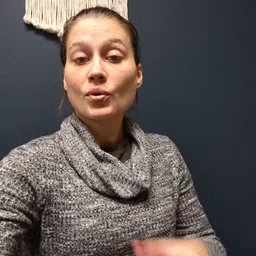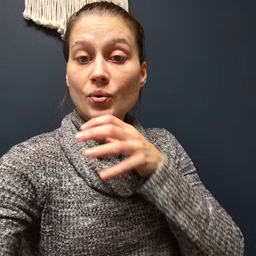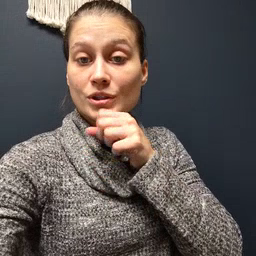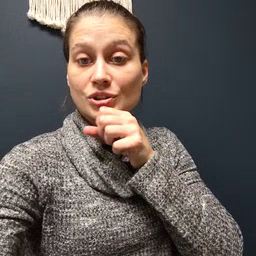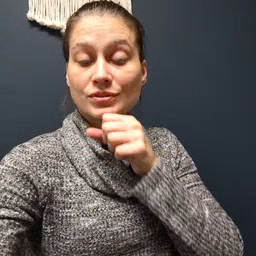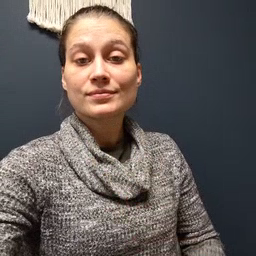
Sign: orange